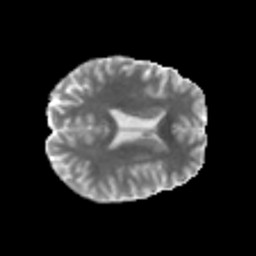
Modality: MD
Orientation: axial
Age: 38
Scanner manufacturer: philips
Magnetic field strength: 3 T
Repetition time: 8.549 s
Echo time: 0.1273 s